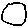
Label: circle